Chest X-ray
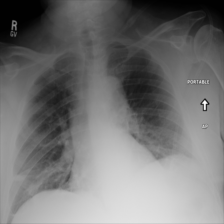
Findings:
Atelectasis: positive
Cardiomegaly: negative
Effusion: negative
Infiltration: negative
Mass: negative
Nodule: negative
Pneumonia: negative
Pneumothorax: negative
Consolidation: negative
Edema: negative
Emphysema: negative
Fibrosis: negative
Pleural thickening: negative
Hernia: negative